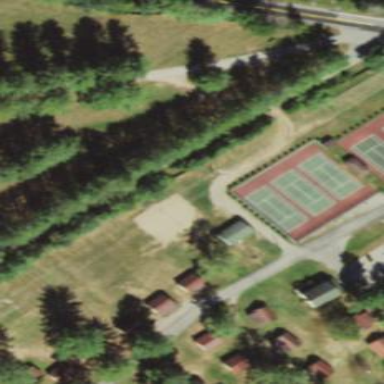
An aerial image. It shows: Tennis court on the leisure land pitch.